【题型】填空题　【知识点】解析几何　【难度】medium
以原点为中心，对角线在坐标轴上，边长为 $2$ 的正方形的四条边的方程为 \underline{\quad\quad\quad\quad\quad\quad\quad\quad}.
【解答】
【答案】 $|x|+|y|=\sqrt{2}$，$x\in\left[-\sqrt{2},\sqrt{2}\right]$
【分析】根据题设分析知，方程所得图形关于原点、$x,y$ 轴对称且点 $(\sqrt{2},0),(-\sqrt{2},0),(0,\sqrt{2}),(0,-\sqrt{2})$ 是正方形的四个顶点，从而得到边所在方程。
【详解】由题设，方程所得图形关于原点、$x,y$ 轴对称，
又图形是对角线在坐标轴上，边长为 $2$ 的正方形，所以正方形所对应四个顶点坐标分别为
$A(\sqrt{2},0),B(0,\sqrt{2}),C(-\sqrt{2},0),D(0,-\sqrt{2})$，

所以边 $AB$ 对应方程为：$\dfrac{x}{\sqrt{2}}+\dfrac{y}{\sqrt{2}}=1$，即 $x+y=\sqrt{2}$，$x\in\left[0,\sqrt{2}\right]$；
边 $BC$ 对应方程为：$\dfrac{x}{-\sqrt{2}}+\dfrac{y}{\sqrt{2}}=1$，即 $-x+y=\sqrt{2}$，$x\in\left[-\sqrt{2},0\right]$；
边 $CD$ 对应方程为：$\dfrac{x}{-\sqrt{2}}+\dfrac{y}{-\sqrt{2}}=1$，即 $-x-y=\sqrt{2}$，$x\in\left[-\sqrt{2},0\right]$；
边 $AD$ 对应方程为：$\dfrac{x}{\sqrt{2}}+\dfrac{y}{-\sqrt{2}}=1$，即 $x-y=\sqrt{2}$，$x\in\left[0,\sqrt{2}\right]$；
故方程为 $|x|+|y|=\sqrt{2}$，$x\in\left[-\sqrt{2},\sqrt{2}\right]$。
故答案为：$|x|+|y|=\sqrt{2}$，$x\in\left[-\sqrt{2},\sqrt{2}\right]$。
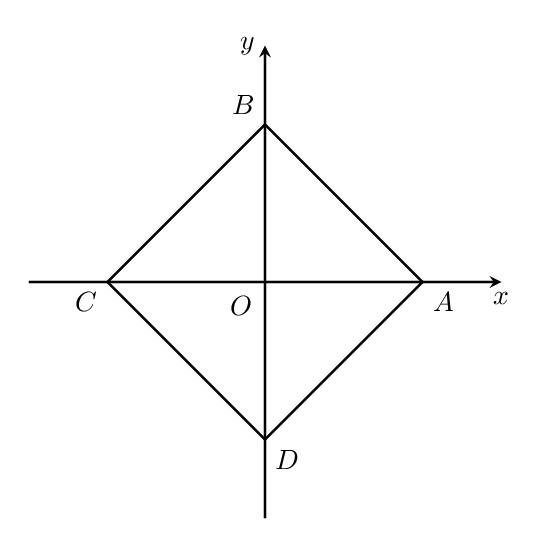